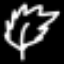
Label: leaf